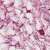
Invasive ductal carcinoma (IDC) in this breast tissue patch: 0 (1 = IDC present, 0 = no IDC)